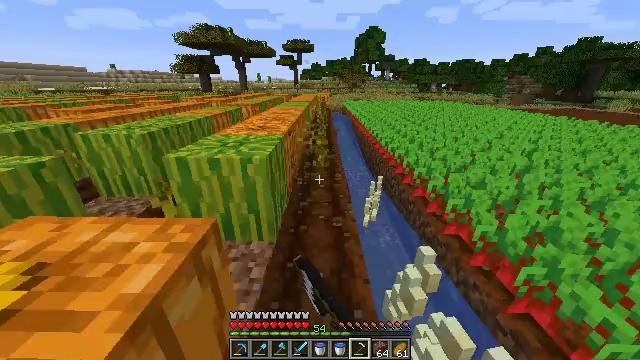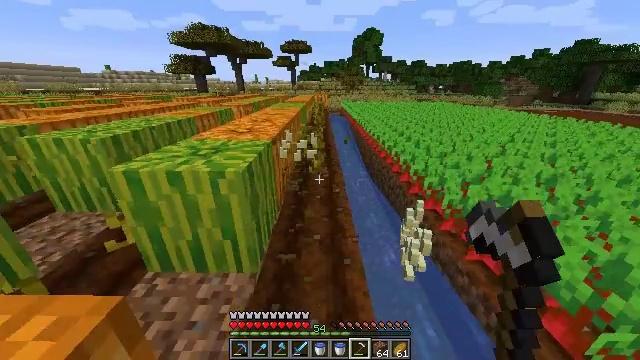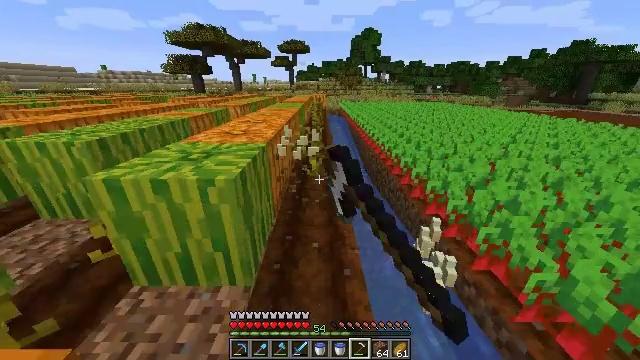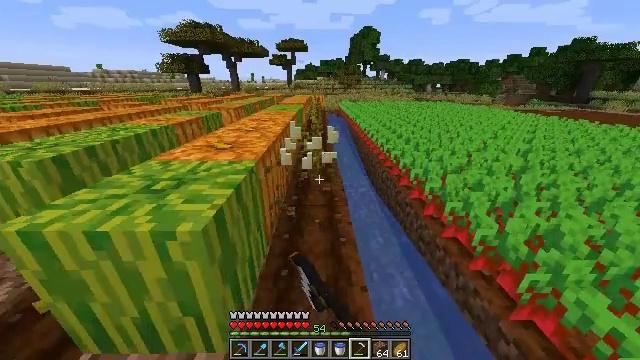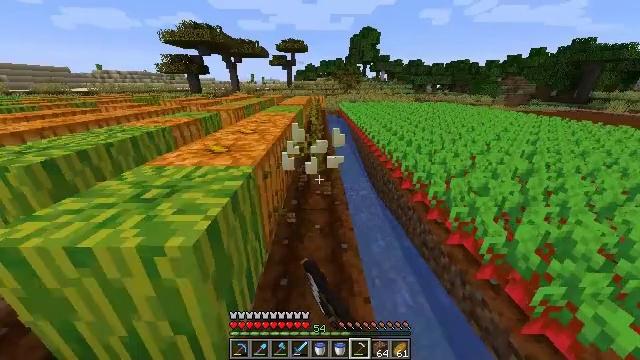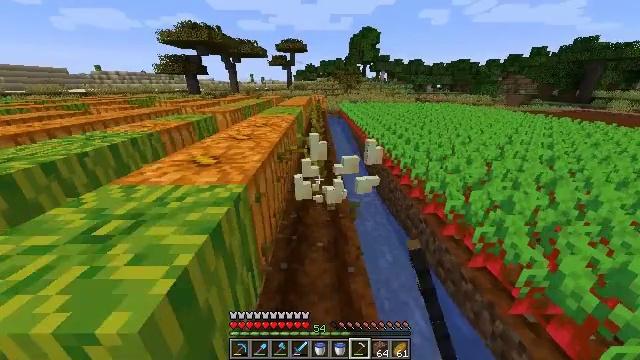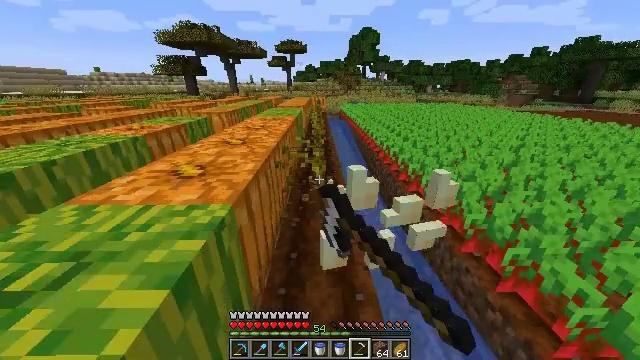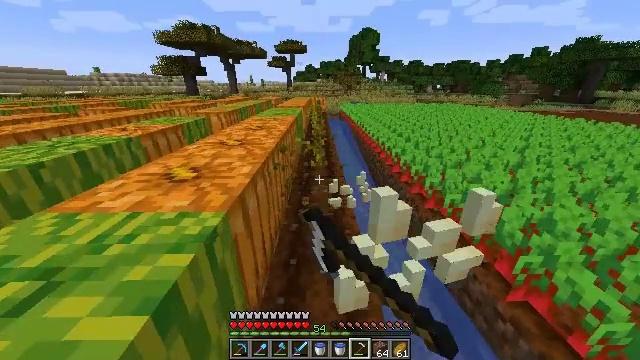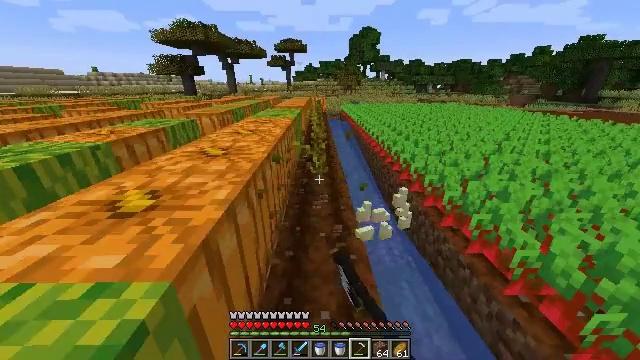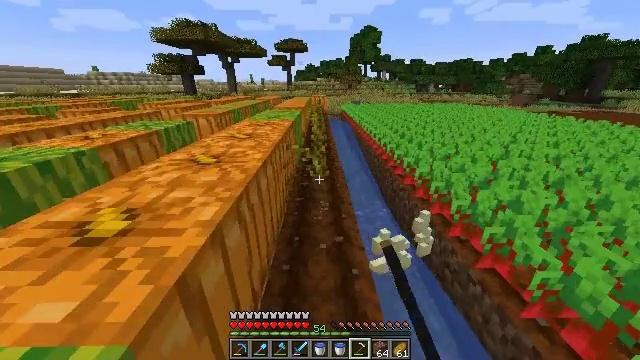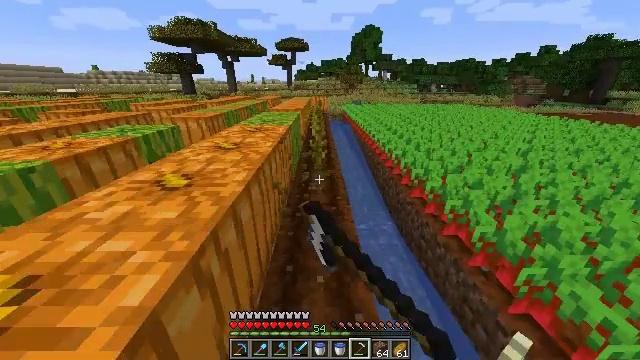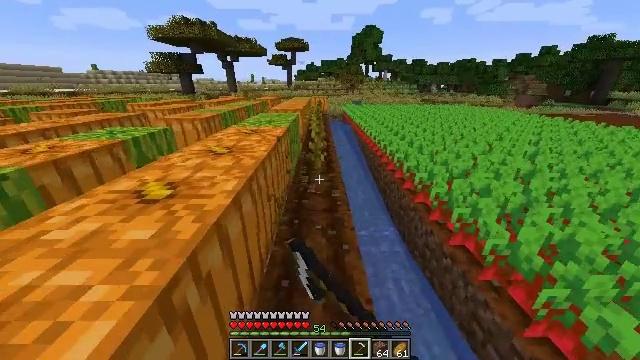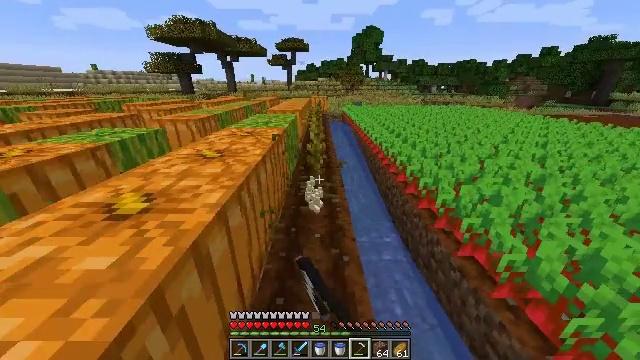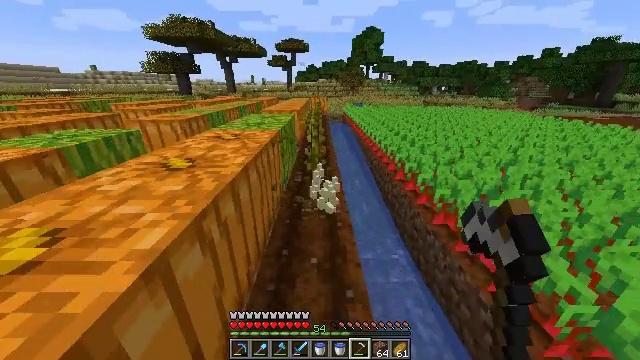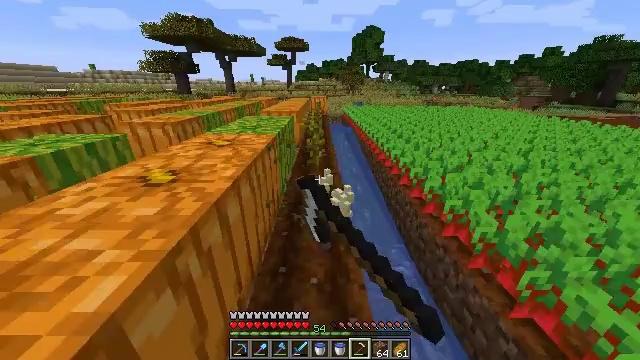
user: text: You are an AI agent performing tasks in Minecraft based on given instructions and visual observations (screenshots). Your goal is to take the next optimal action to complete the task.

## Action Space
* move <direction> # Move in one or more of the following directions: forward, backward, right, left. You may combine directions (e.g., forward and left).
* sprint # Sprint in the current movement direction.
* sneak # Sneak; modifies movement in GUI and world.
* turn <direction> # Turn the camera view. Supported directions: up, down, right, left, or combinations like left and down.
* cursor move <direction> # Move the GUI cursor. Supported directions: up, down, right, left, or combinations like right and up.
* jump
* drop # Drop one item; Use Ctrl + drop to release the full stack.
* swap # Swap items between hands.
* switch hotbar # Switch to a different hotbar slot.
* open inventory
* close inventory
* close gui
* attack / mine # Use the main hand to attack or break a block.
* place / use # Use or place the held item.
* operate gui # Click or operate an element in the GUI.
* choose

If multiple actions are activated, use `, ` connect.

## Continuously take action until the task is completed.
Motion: motion action
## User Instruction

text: Gather the pumpkin stem by mining.
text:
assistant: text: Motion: move forward, sprint, attack / mine
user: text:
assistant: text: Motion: move forward, sprint, attack / mine
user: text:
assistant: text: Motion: move forward, sprint, attack / mine
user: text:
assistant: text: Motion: move forward, sprint, attack / mine
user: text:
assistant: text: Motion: move forward, sprint, attack / mine
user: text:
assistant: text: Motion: move forward, sprint, attack / mine
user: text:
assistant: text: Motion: move forward, sprint, attack / mine
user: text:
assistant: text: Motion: move forward, sprint, attack / mine
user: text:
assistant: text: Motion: move forward, sprint, attack / mine
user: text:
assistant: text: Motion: move forward, sprint, attack / mine
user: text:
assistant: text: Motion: move forward, sprint, attack / mine
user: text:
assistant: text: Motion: move forward, sprint, attack / mine
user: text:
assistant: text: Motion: move forward, sprint, attack / mine
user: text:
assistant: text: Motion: move forward, sprint, attack / mine
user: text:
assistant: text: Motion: sprint, attack / mine